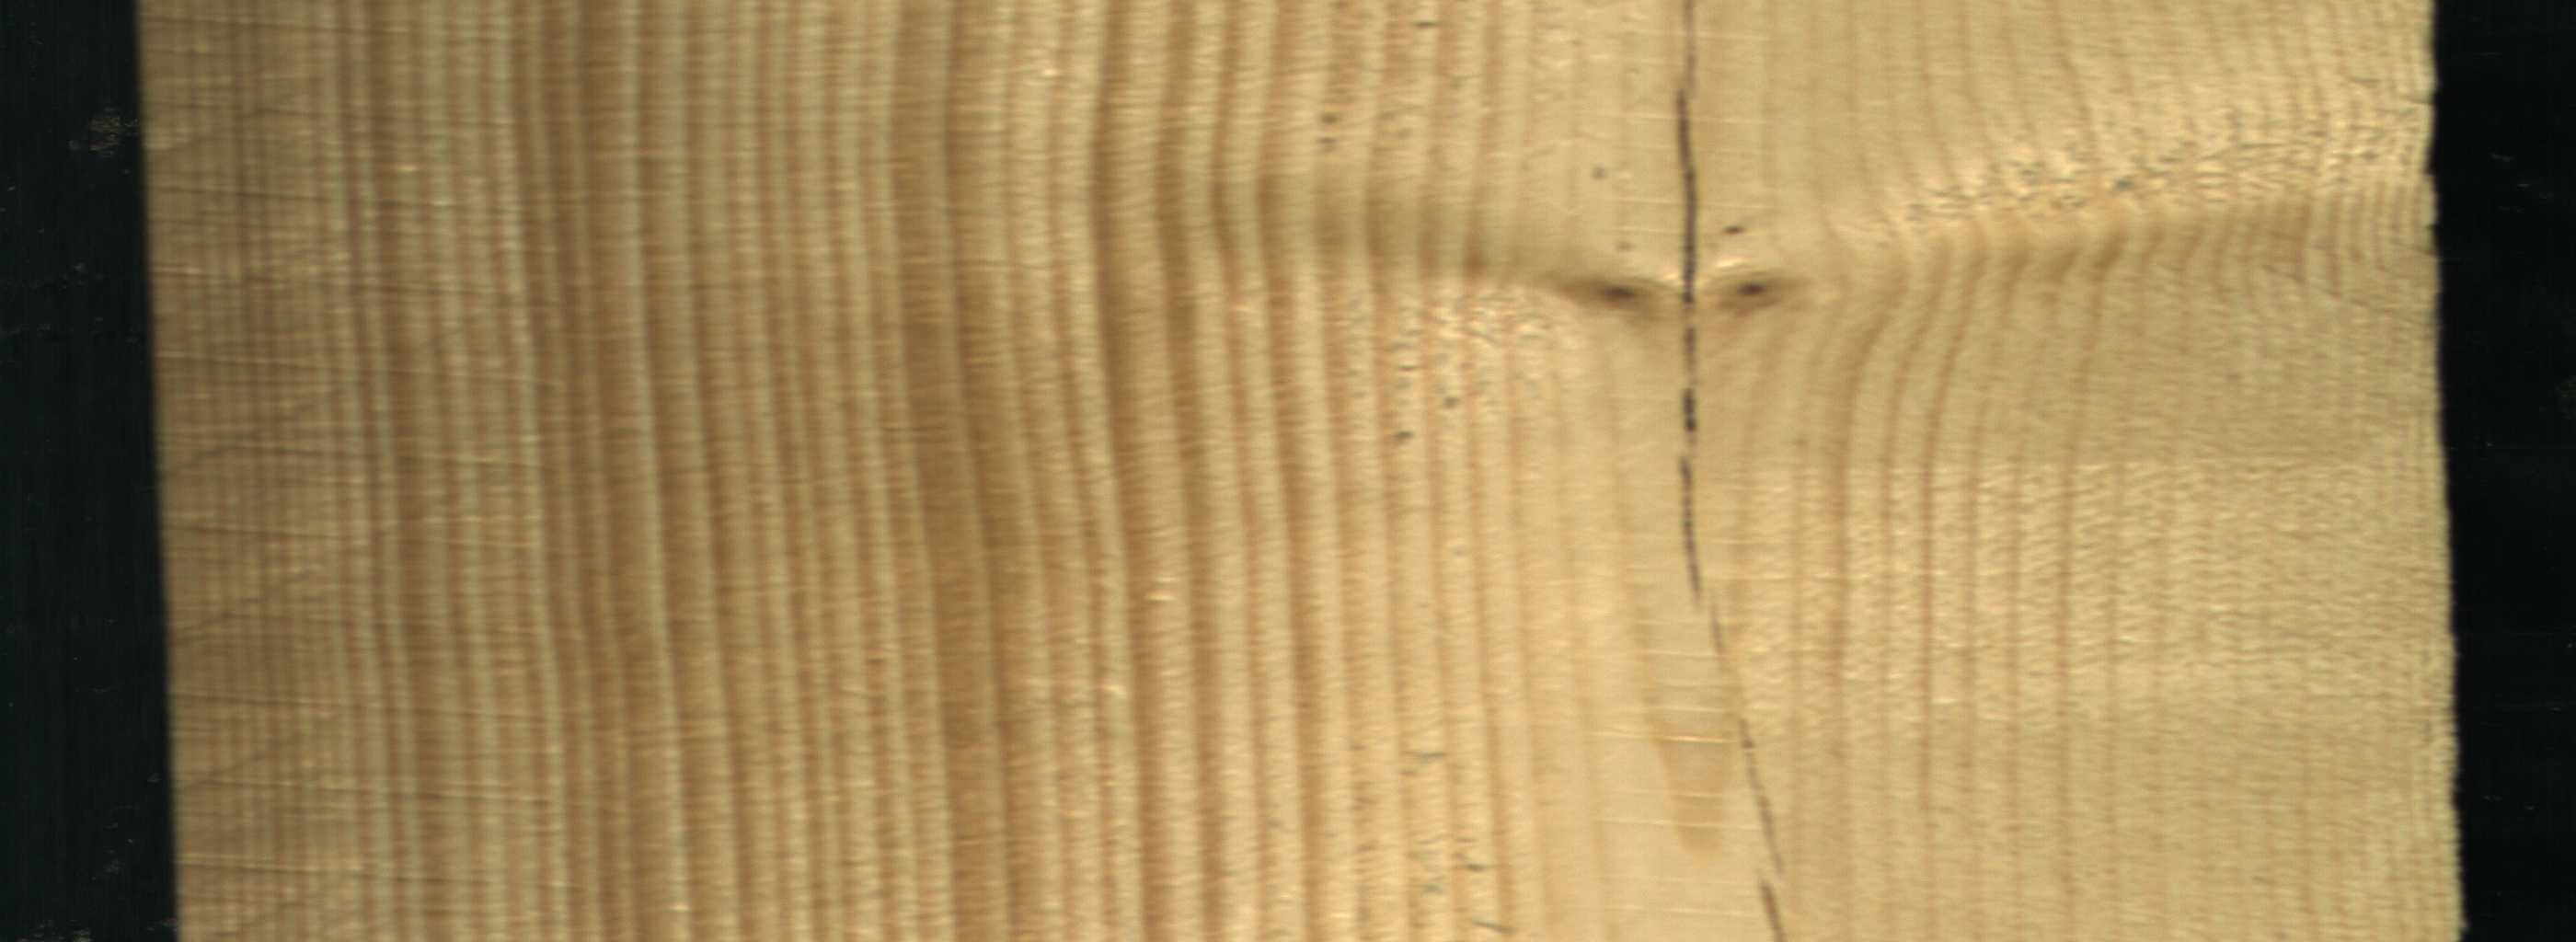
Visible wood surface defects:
Crack
Live_Knot
Live_Knot